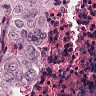
Metastatic tissue present: yes